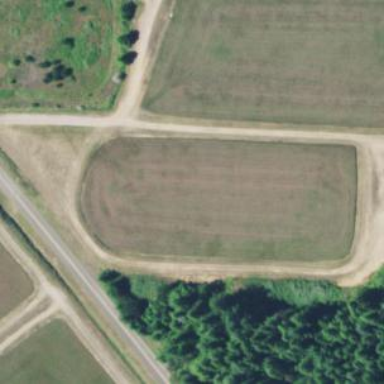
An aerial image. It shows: Farmland where cranberries are grown.